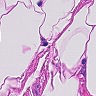
Metastatic tissue present: no